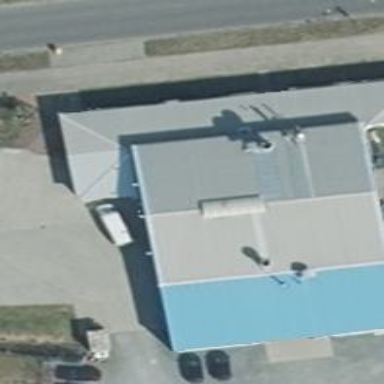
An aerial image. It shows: Industrial building.